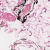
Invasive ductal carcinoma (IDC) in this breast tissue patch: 0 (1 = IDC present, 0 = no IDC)